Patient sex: M
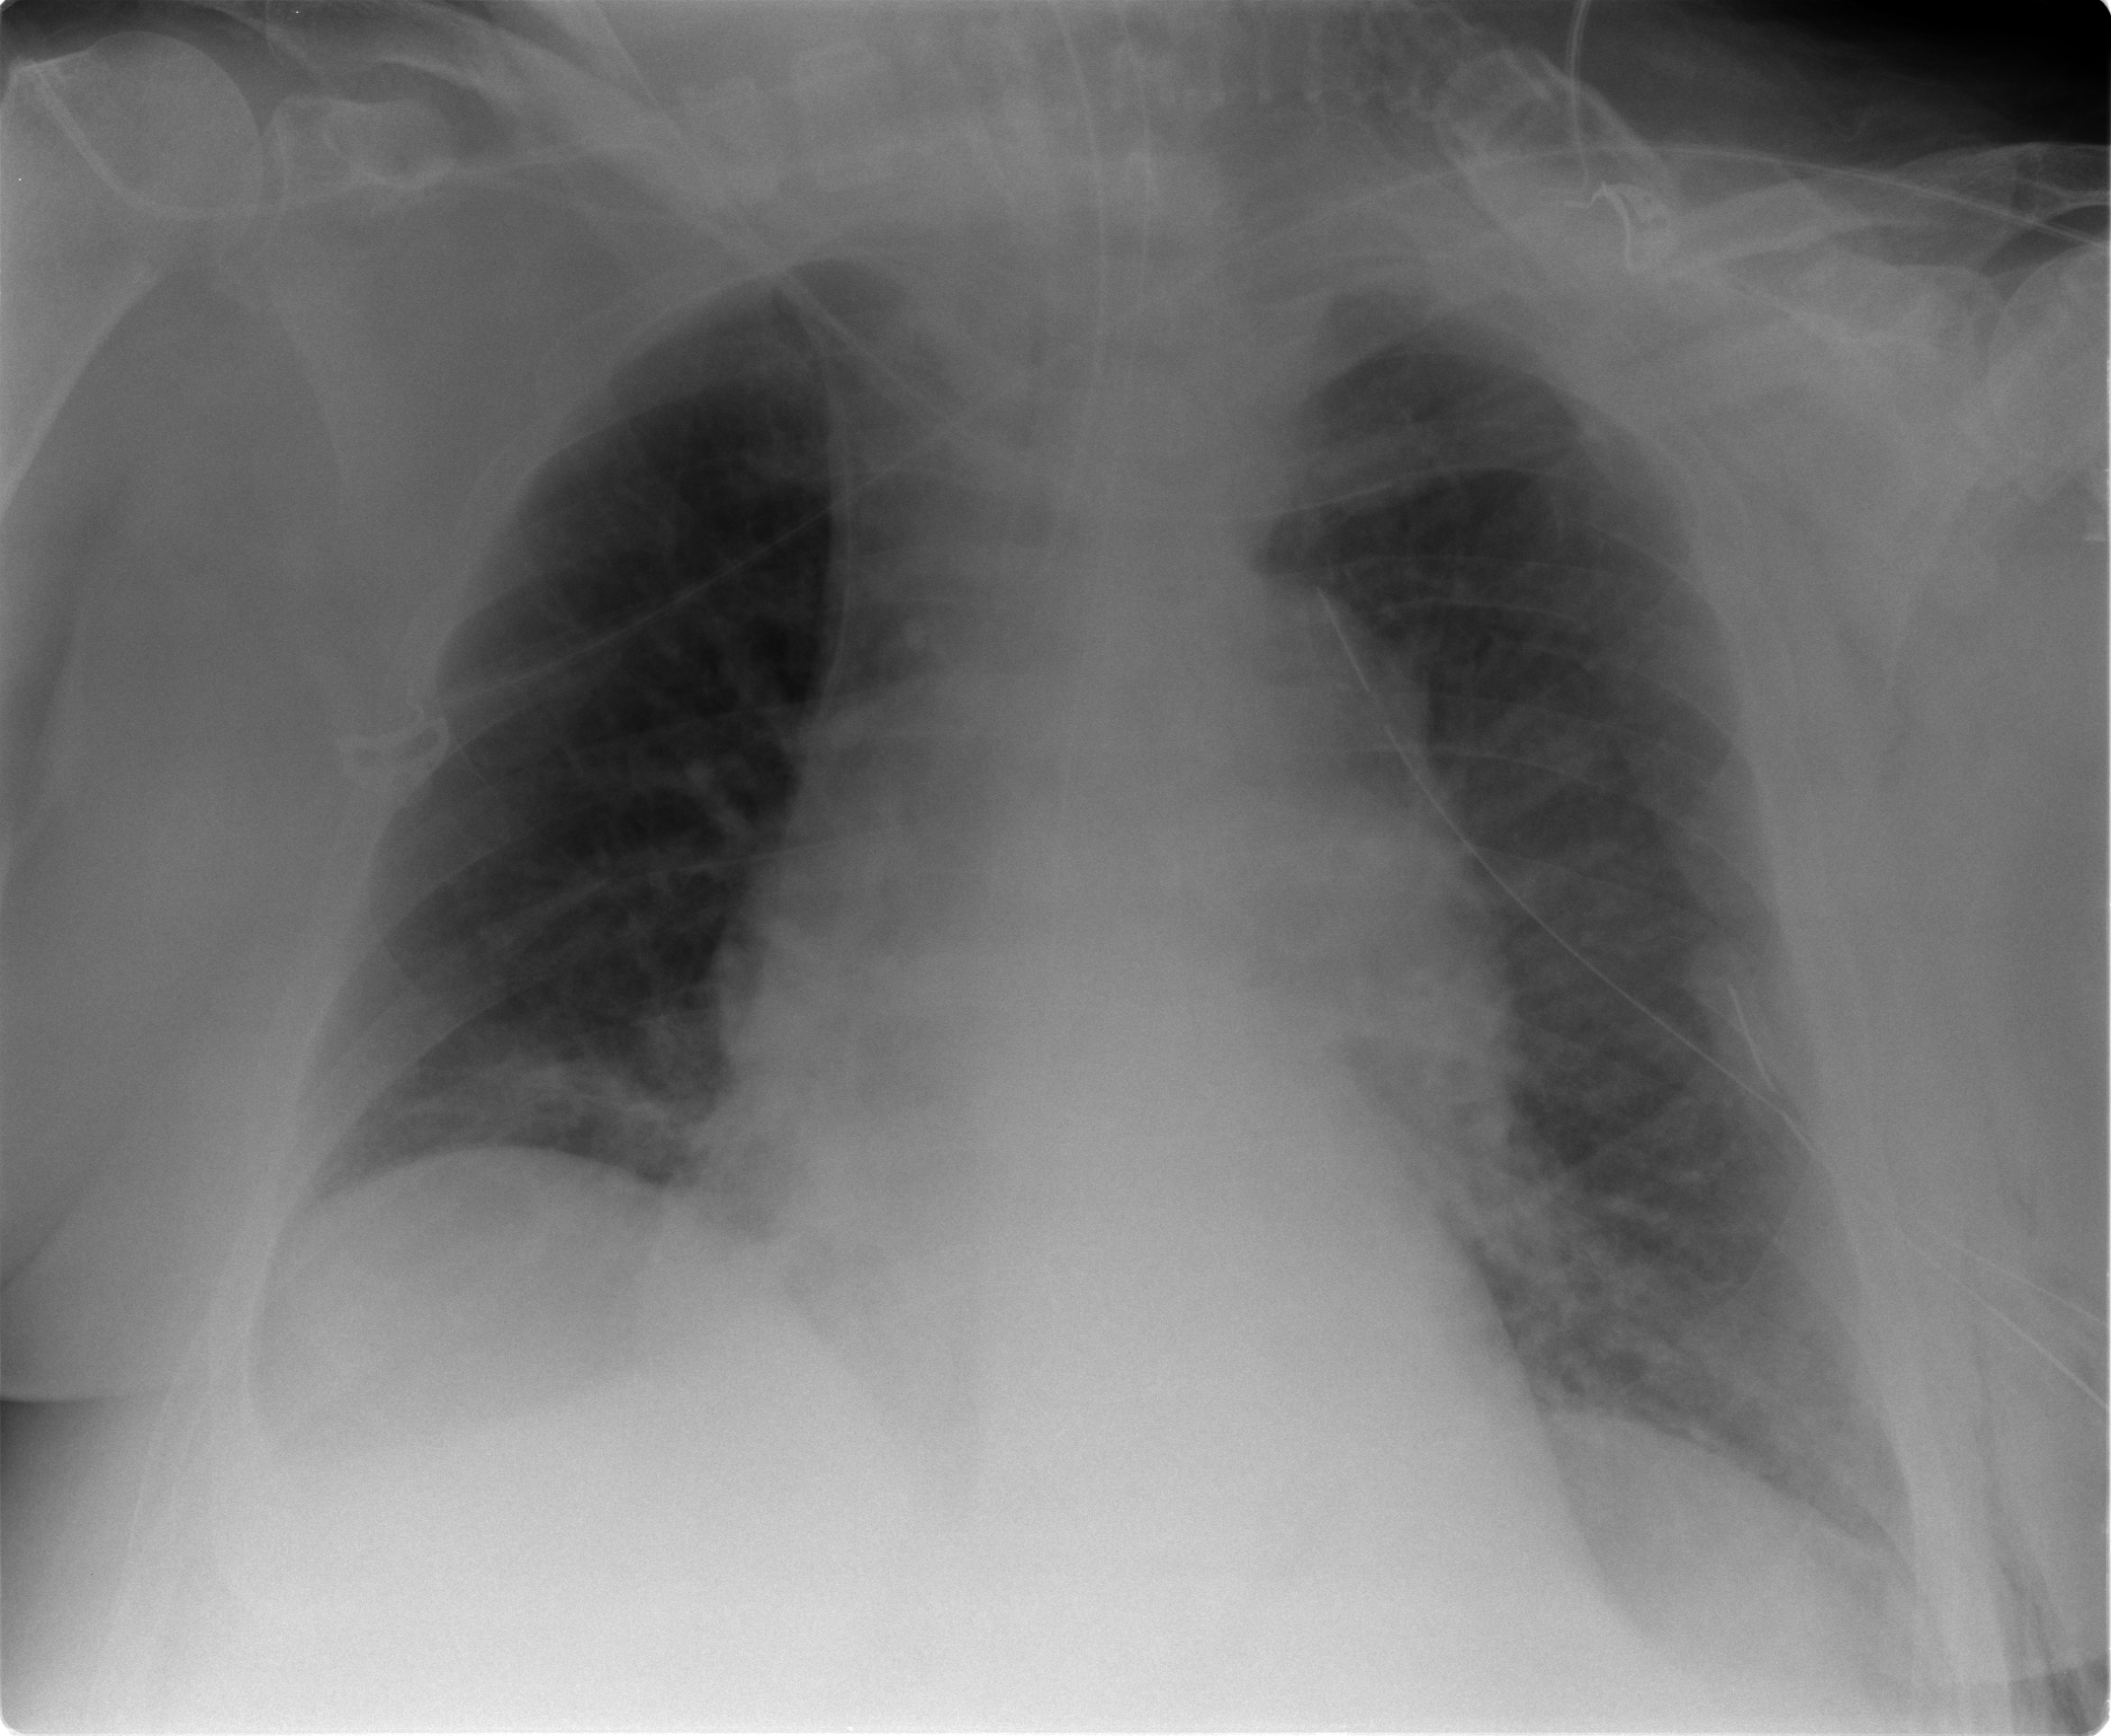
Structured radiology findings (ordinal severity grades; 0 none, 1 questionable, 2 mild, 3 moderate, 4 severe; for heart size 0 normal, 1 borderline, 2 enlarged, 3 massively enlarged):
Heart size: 0
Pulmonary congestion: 2
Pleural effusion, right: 0
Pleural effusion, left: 2
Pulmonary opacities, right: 0
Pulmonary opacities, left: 3
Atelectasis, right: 0
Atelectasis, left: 3